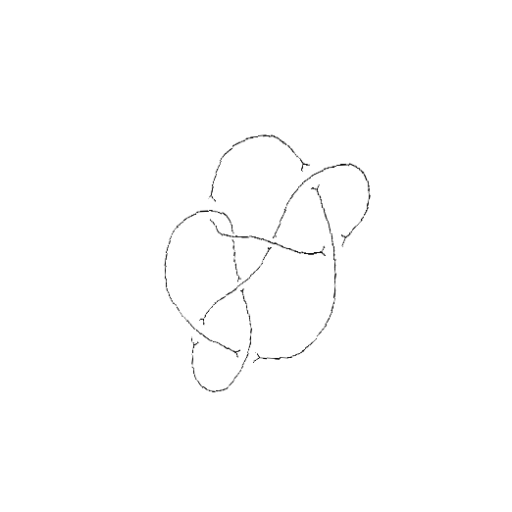
Crossing number: 8